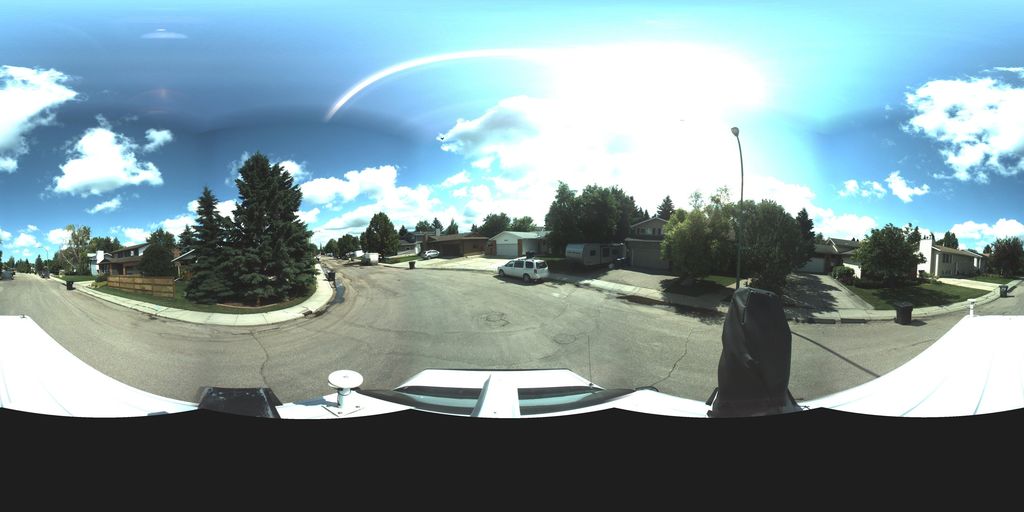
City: saskatoon